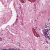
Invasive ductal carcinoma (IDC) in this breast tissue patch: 0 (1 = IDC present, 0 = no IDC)